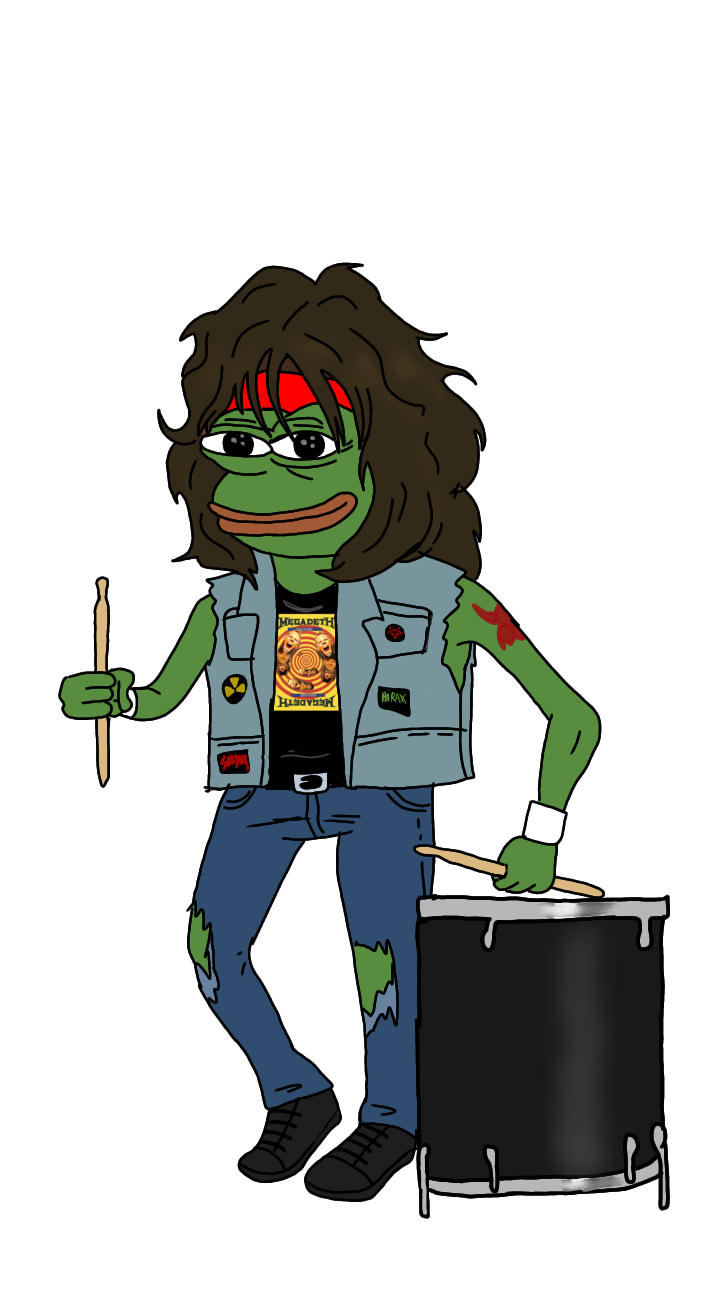
Label: 5_Pepe